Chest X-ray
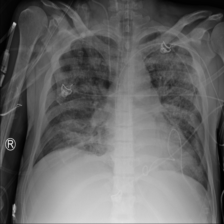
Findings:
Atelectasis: negative
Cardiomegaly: negative
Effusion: negative
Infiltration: positive
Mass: negative
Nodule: negative
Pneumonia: negative
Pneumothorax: negative
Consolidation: negative
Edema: negative
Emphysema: negative
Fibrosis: negative
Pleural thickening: negative
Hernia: negative